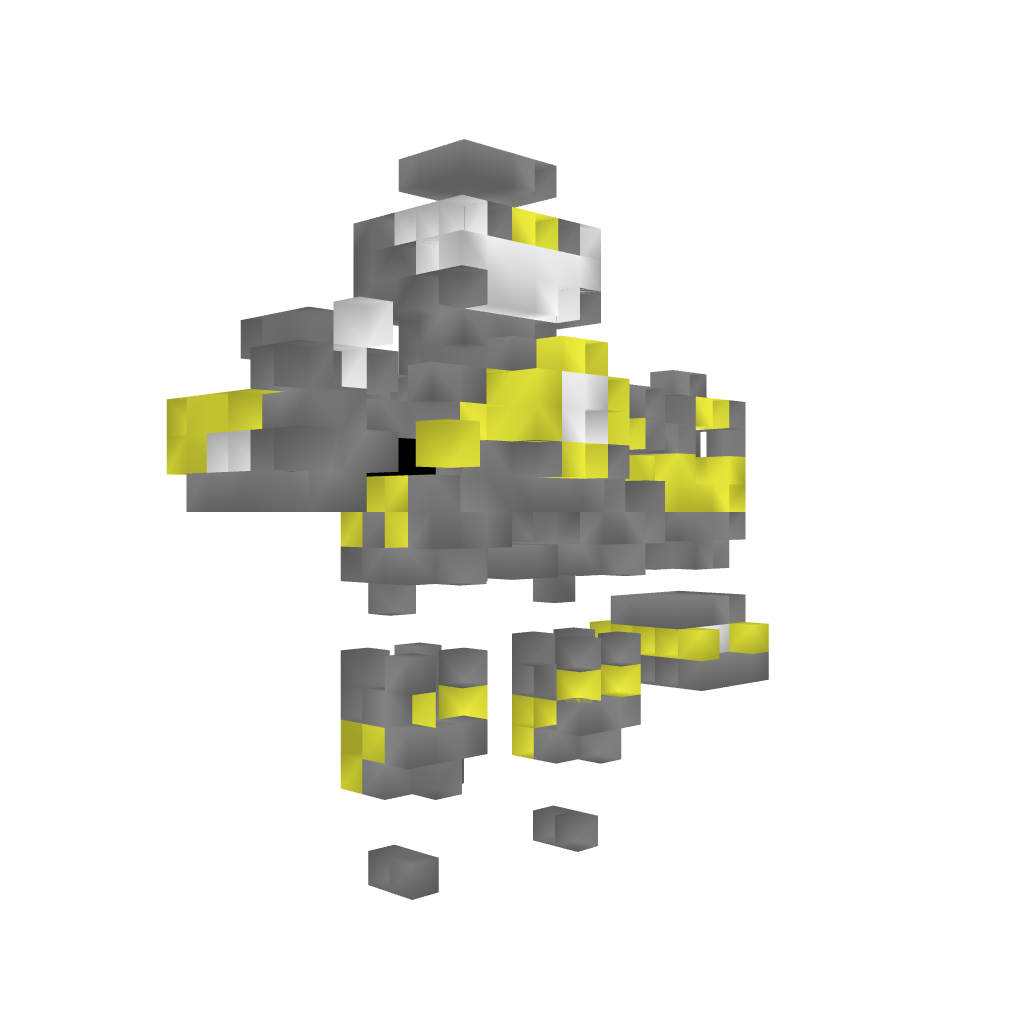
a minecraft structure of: Series A Mech 2 bad low quality